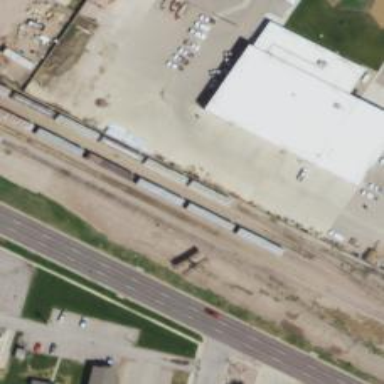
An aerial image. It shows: Railway yard used for servicing trains.